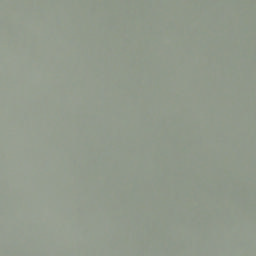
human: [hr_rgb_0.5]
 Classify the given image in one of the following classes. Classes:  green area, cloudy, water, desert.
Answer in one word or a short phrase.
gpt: cloudy